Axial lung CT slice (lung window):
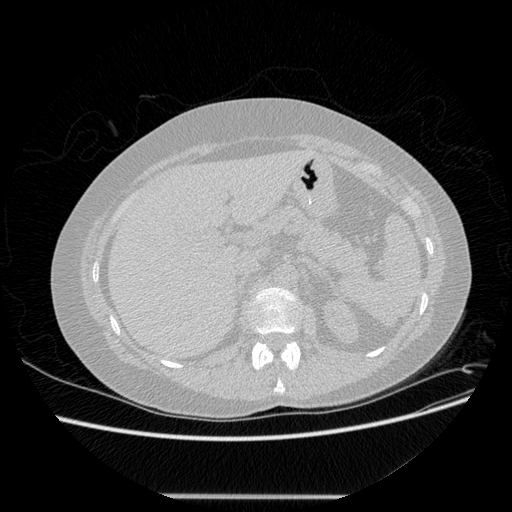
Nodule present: no